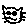
Label: cat